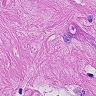
Metastatic tissue present: yes